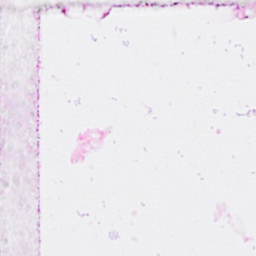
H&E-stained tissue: Breast